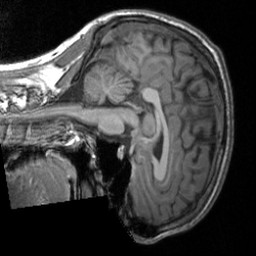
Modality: T1w
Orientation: sagittal
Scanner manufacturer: siemens
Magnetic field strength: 3 T
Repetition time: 1.9 s
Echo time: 0.00226 s